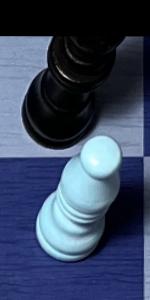
Label: Bishop_White